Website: home-depot
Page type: payment
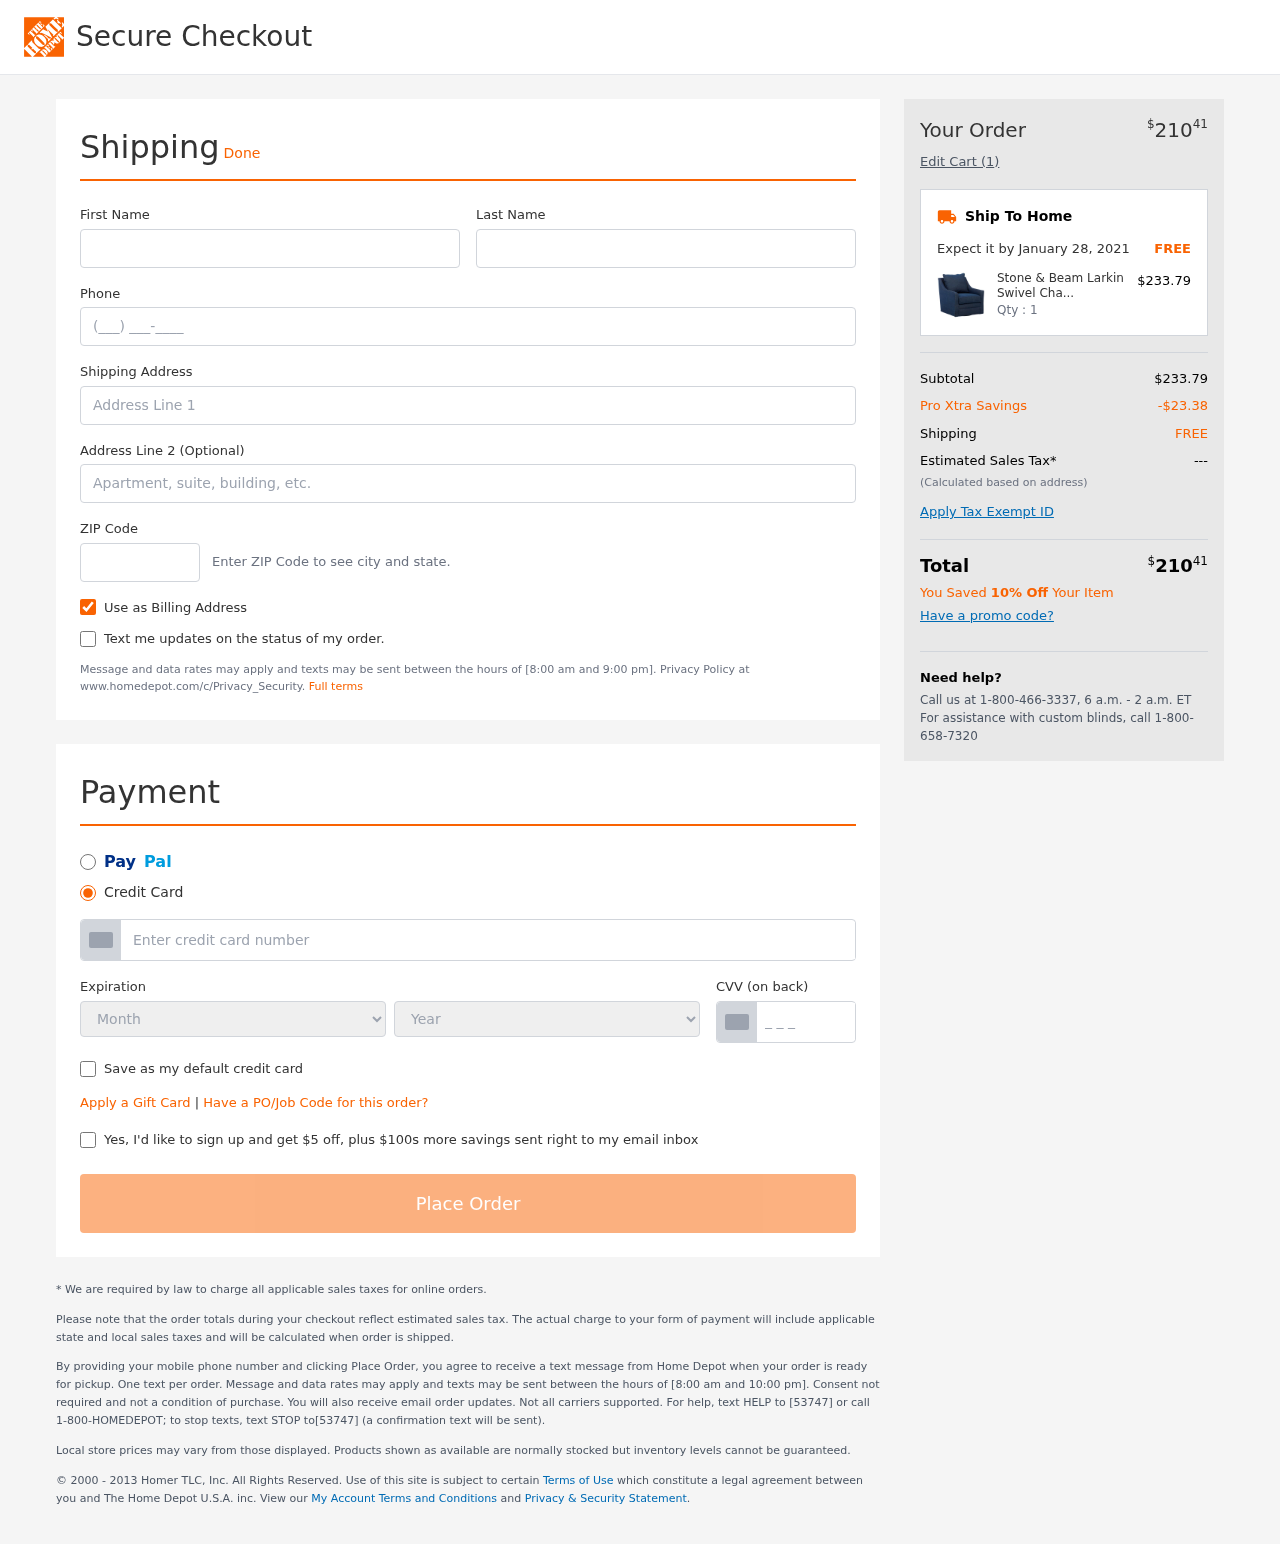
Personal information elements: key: PII_CARD_CVV
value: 663
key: PII_CARD_EXPIRY_MONTH
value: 07
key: PII_CARD_EXPIRY_YEAR
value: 30
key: PII_CARD_NUMBER
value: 2716 2477 9603 5242
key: PII_FIRSTNAME
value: Jordan
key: PII_LASTNAME
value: Arellano
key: PII_PHONE
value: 2042029699
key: PII_POSTCODE
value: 59438
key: PII_STREET
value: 4991 Joseph Pike Apt. 782
Product elements: key: PRODUCT1_NAME
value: Stone & Beam Larkin Swivel Chair
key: PRODUCT1_PRICE
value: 233.79
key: PRODUCT1_QUANTITY
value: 1
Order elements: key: ORDER_TOTAL
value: $21041
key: ORDER_NUM_ITEMS
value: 1
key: ORDER_DELIVERY_DATE
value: January 28, 2021
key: ORDER_SUBTOTAL
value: $233.79
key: ORDER_DISCOUNT
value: -$23.38
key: ORDER_SHIPPING_COST
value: FREE